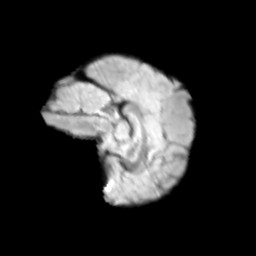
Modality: T2w
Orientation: sagittal
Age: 9
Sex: male
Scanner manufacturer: siemens
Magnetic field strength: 3 T
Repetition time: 3.8 s
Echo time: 0.07 s